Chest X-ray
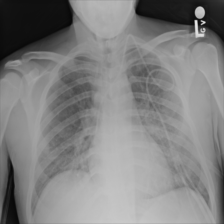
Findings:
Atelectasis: negative
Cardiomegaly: negative
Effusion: negative
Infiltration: negative
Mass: negative
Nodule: negative
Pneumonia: negative
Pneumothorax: negative
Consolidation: negative
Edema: negative
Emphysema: negative
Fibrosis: negative
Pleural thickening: negative
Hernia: negative